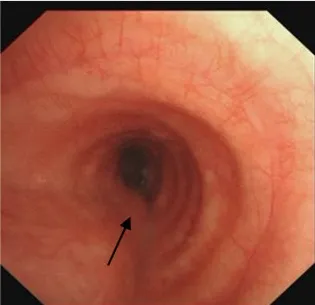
(B) Follow-up bronchoscopy 12 months later showed a patent distal end of the left main bronchus. The arrows indicate the location of the lesion.
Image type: endoscopy (airway_endoscopy)